Question: I used 'QWebEngineView' to call html, and now I've shown success. however 'QWebEngineView' is shown in the upper left corner, I want to show 'QWebEngineView' in the white area below. First, I don't know how to do this step.Second, I don't know what kind of Qt should be used in the white area shown.Or you can provide me with a good tutorial to solve my current problem.
This is my interface:

The is the HTML file I want to display
This is the part of my code:
'''
pEngView = new QWebEngineView(this);
pEngView->setContextMenuPolicy(Qt::NoContextMenu);
pEngView->load(QUrl("file:///html/barx.html"));
pEngView->show();
'''
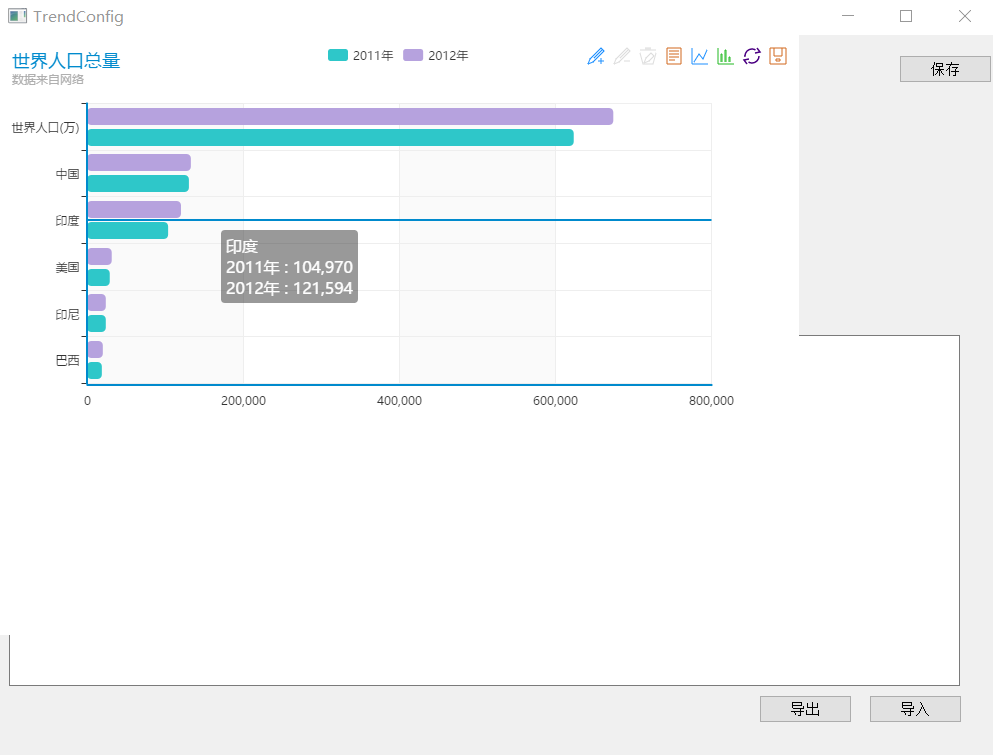
Answer: Use Qt Designer and place a 'QWidget' at the area you wanted. Then promote the 'QWidget' to 'QWebEngineView' and use the 'ui' pointer to get pointer of the webengine widget. If you are new to Qt/QtDesigner follow the tutorials.
- <URL>